Question: I've been trying to use UIInterfaceOrientationMask in my Swift code. In Objective-C, I would use it as an enum, and when I needed to use, for example, the portrait mask, I would simply use 'UIPortraitOrientationMask' in my code, like so:
'''
NSUInteger orientations = UIInterfaceOrientationMaskPortrait;
'''
I'm not quite sure what I'm supposed to do with the documentation, and I haven't been able to find anything about a "Raw Option Set" anywhere in the tutorial book or the documentation.
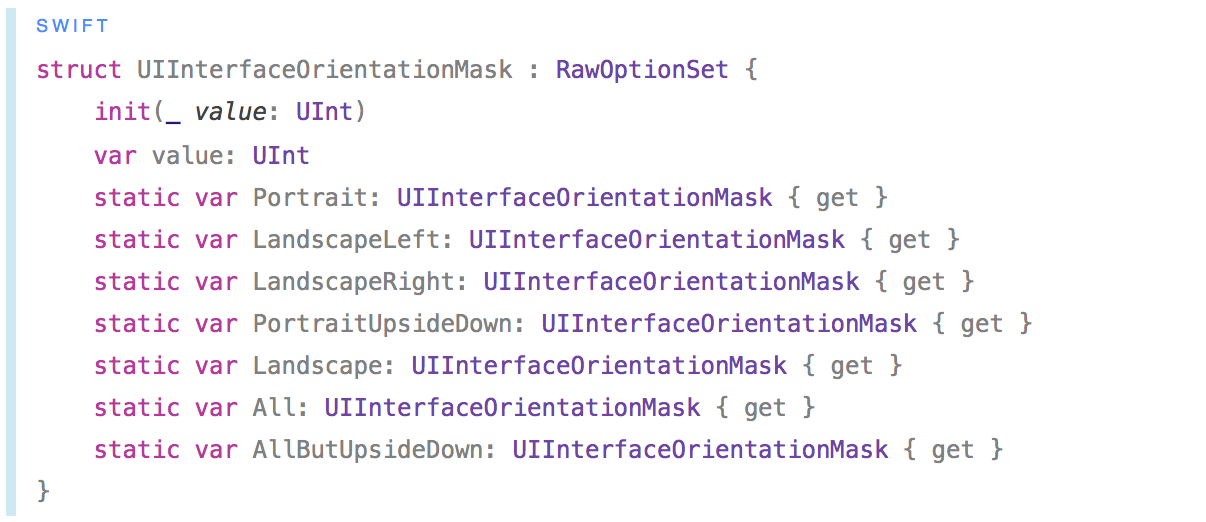
Answer: Use the '.' format to set / check for a value, like so:
'''
import UIKit
var orientation : UIInterfaceOrientationMask = .Portrait
orientation = .All
if (orientation == .Landscape) {
// do something
}
'''